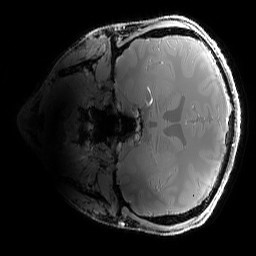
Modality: PDw
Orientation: coronal
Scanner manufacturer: siemens
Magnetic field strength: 6.98 T
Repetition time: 1.32 s
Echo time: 0.00258 s